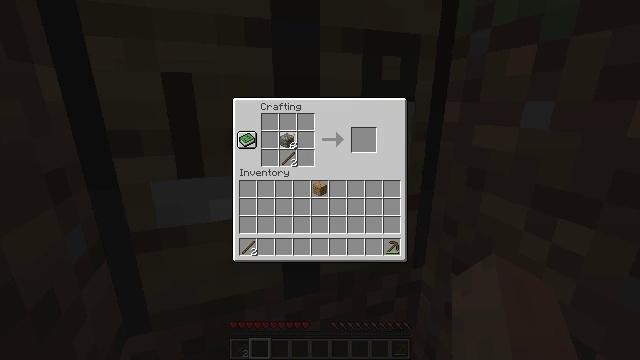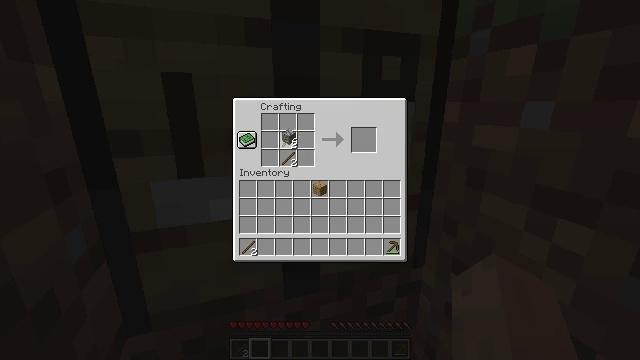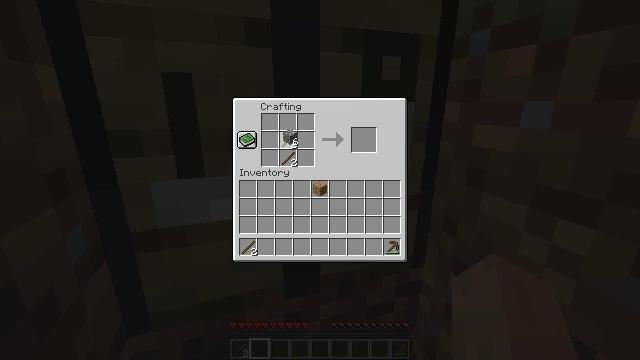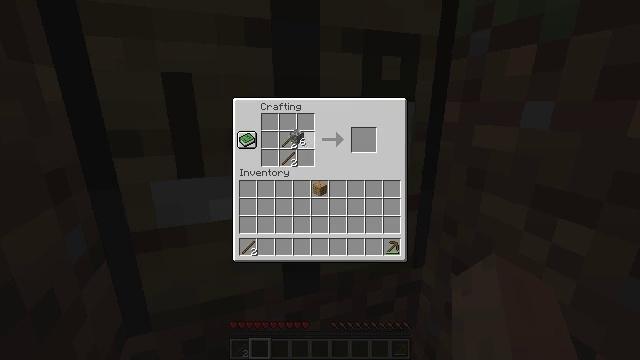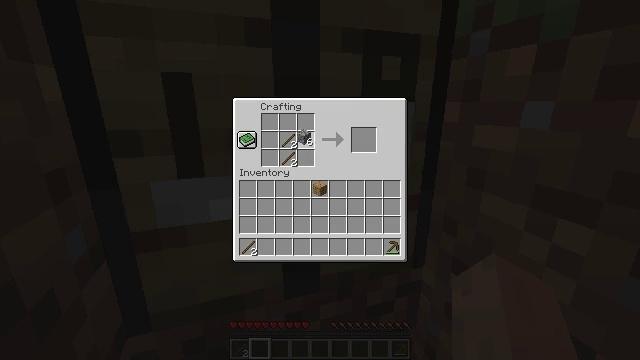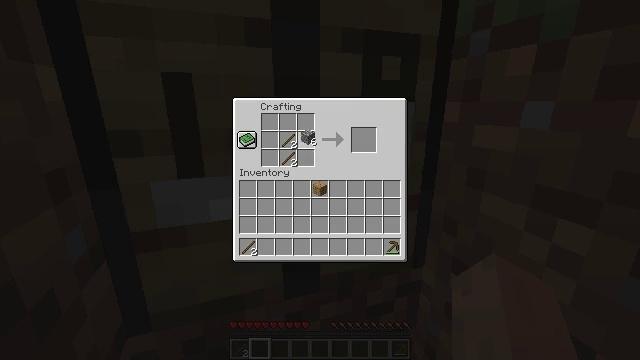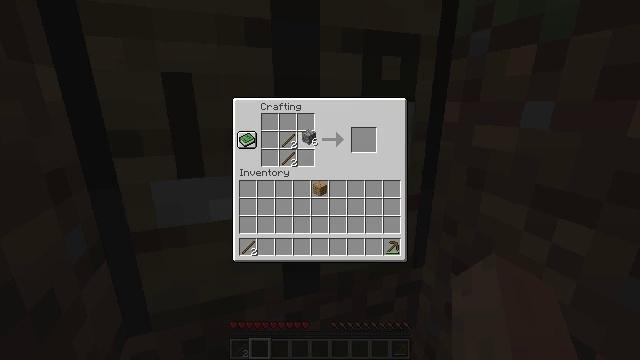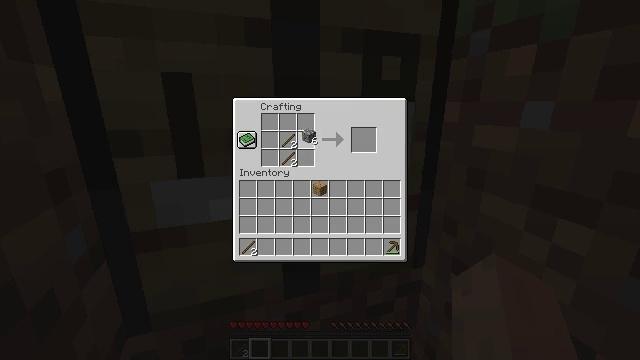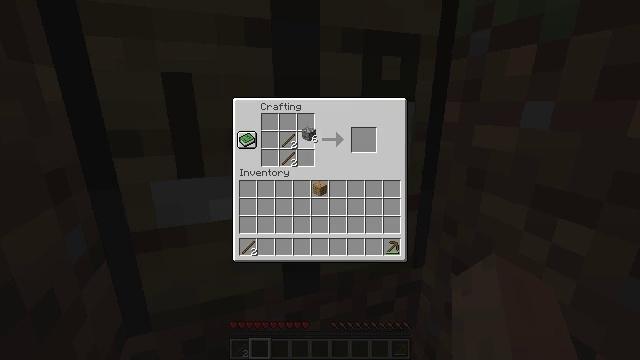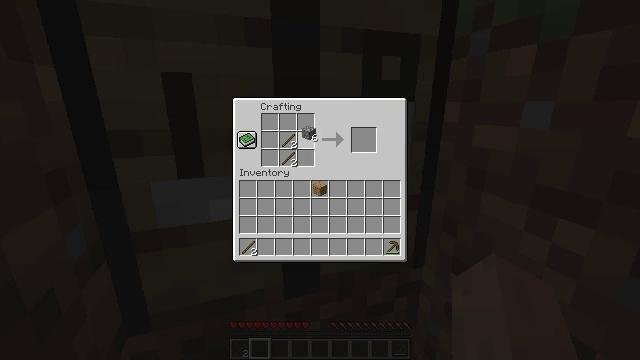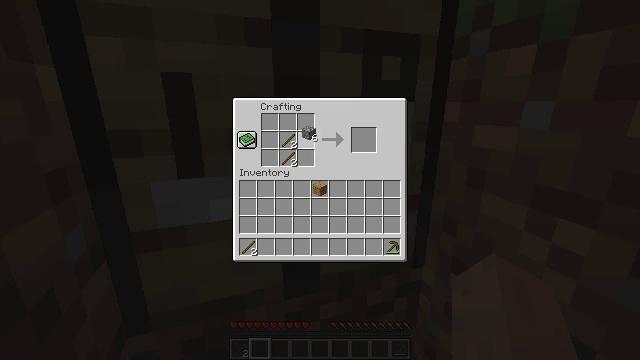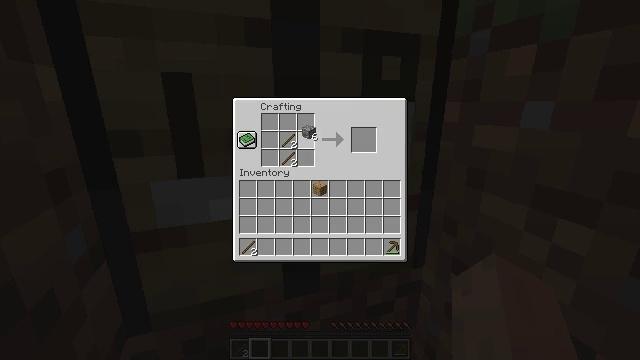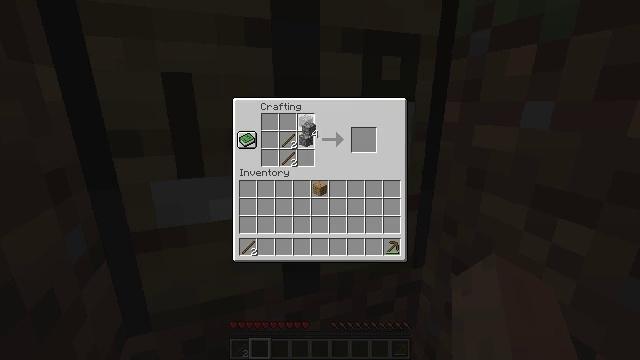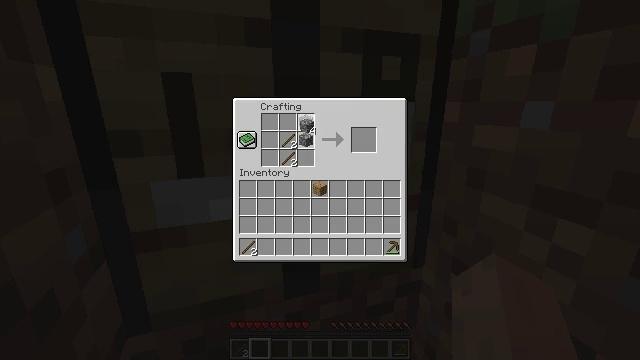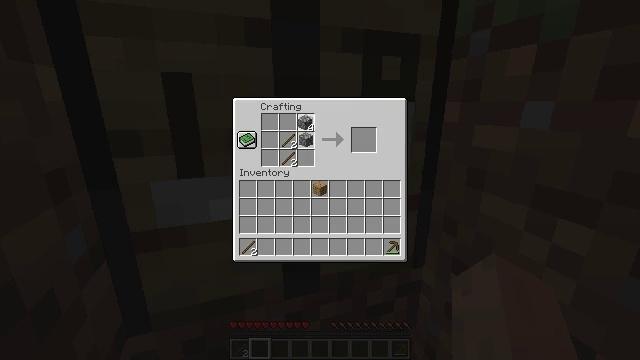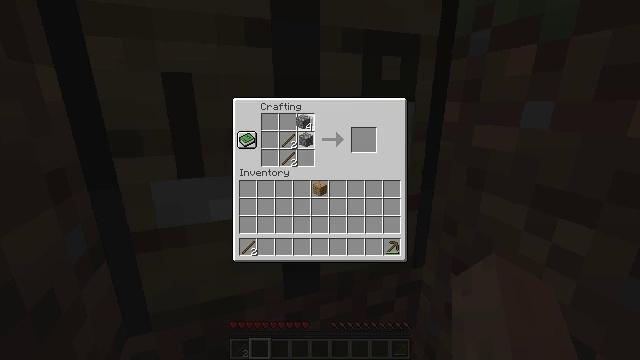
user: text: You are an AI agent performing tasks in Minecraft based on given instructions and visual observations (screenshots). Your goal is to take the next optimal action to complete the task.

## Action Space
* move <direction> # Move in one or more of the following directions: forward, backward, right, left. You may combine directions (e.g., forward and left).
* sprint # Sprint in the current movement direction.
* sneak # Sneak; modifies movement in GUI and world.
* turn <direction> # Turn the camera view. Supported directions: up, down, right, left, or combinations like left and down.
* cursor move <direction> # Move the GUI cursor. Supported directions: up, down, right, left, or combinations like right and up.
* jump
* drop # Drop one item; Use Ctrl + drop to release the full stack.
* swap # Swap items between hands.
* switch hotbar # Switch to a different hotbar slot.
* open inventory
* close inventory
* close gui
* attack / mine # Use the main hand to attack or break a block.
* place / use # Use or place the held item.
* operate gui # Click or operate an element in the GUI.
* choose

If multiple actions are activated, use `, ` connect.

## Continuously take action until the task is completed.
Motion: motion action
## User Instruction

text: Combine sticks and cobblestones to craft a stone axe.
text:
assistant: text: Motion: no_op
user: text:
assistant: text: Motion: no_op
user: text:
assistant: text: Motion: cursor move right
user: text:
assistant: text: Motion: cursor move right
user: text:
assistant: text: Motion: no_op
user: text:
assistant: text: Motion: no_op
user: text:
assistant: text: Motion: no_op
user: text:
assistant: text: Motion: no_op
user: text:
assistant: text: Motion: choose
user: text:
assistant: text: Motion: choose
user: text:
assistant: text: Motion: choose
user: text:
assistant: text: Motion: choose
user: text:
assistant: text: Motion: choose
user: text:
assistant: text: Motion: choose
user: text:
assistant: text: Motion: choose
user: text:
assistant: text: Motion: cursor move left, choose
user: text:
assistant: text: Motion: choose
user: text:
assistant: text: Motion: choose
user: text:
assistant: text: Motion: choose
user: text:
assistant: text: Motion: choose
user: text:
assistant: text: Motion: choose
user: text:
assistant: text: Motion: no_op
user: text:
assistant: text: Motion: cursor move right and down
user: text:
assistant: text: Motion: cursor move right and down
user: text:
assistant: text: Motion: sneak, cursor move right
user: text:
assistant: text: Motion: sneak
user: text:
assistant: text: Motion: sneak
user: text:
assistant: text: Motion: sneak, cursor move left
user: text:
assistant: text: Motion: sneak, cursor move left
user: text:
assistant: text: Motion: sneak, cursor move left